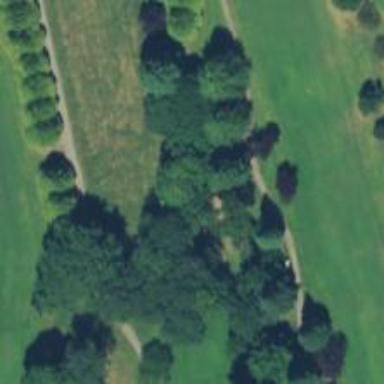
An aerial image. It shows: Path used for both walking and golf.